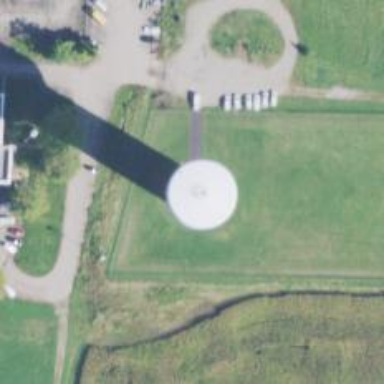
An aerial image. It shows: Water tower that is man-made.